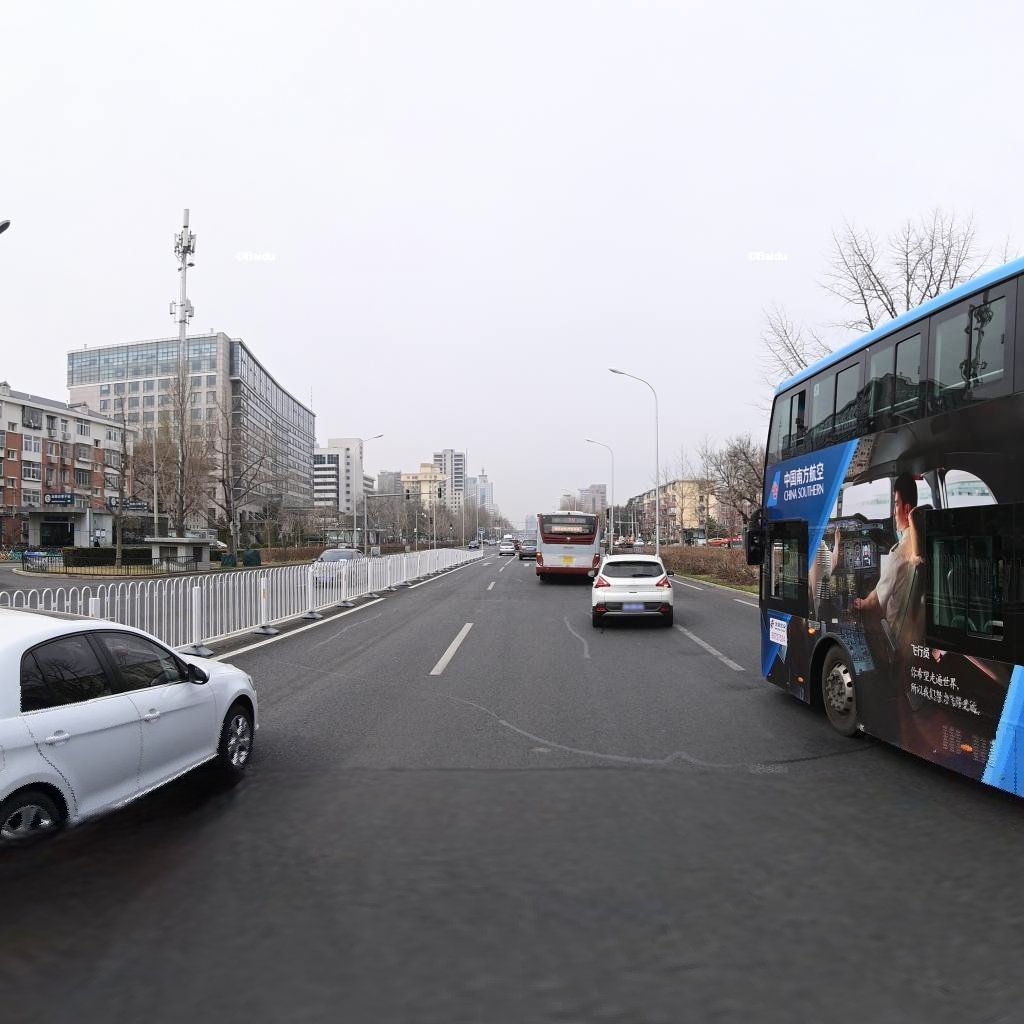
Region: Haidian
Road damage annotations: longitudinal patch, longitudinal patch, transverse patch